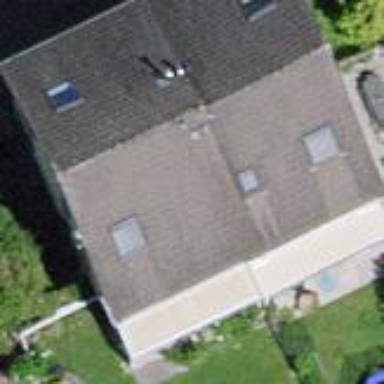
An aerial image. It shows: Semidetached house with gabled roof.